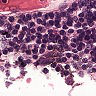
Metastatic tissue present: no